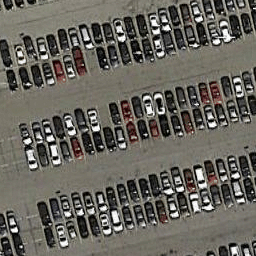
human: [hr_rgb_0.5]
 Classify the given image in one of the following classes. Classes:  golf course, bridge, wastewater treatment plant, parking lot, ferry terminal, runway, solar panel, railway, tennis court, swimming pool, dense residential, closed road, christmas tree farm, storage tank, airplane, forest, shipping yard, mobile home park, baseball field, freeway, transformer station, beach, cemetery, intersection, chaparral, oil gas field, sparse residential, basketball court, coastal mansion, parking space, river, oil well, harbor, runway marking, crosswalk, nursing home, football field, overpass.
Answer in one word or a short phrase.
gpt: parking lot